Field crop: maize
Growth stage: 2
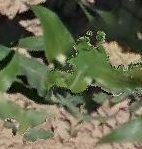
Species: maize